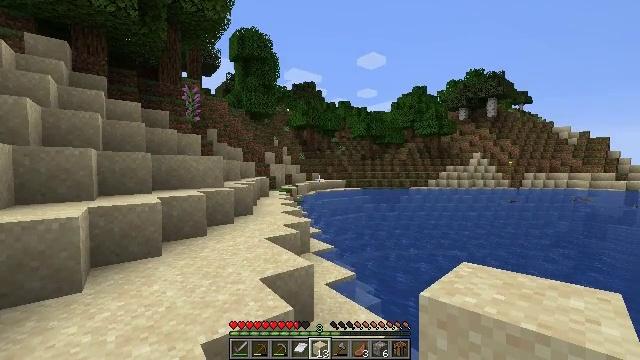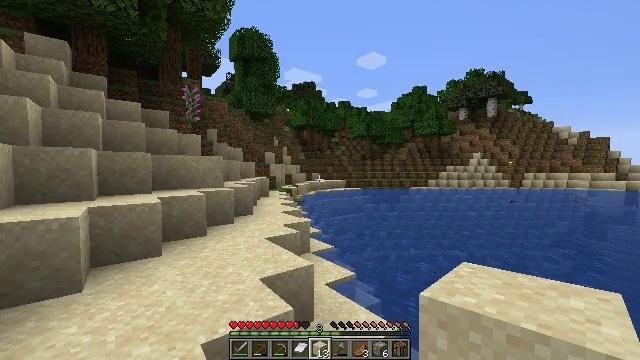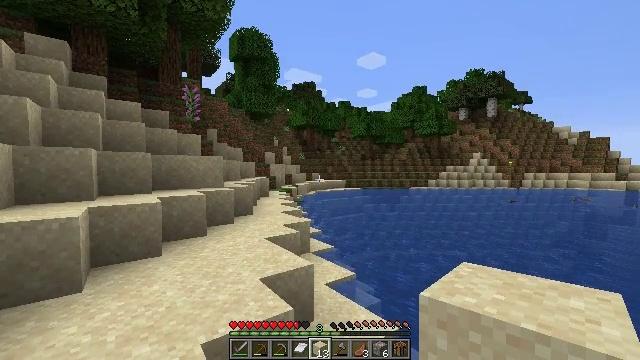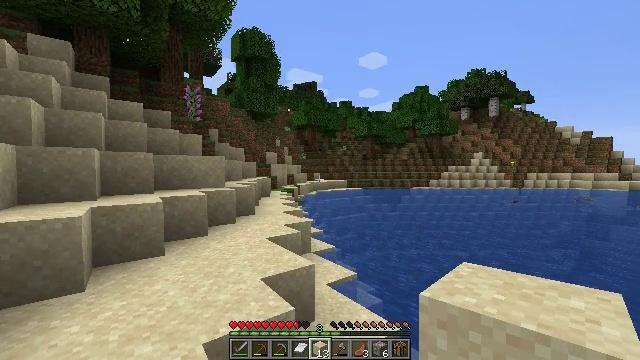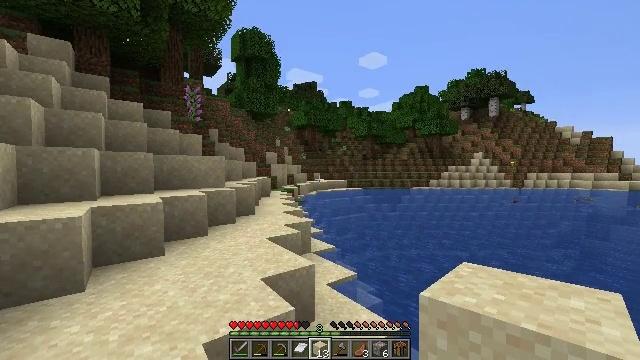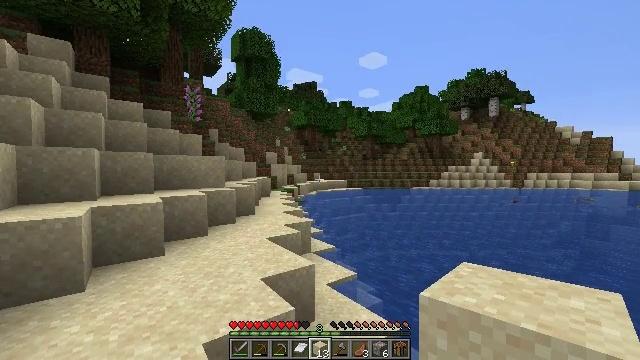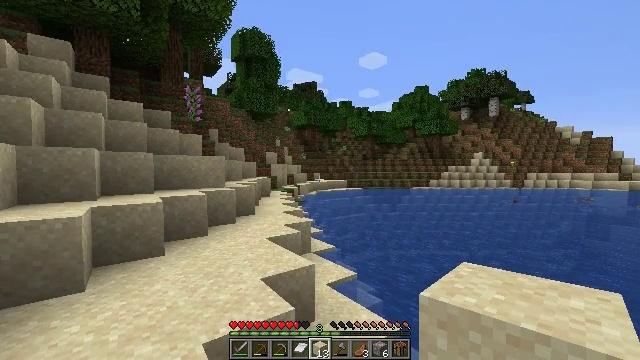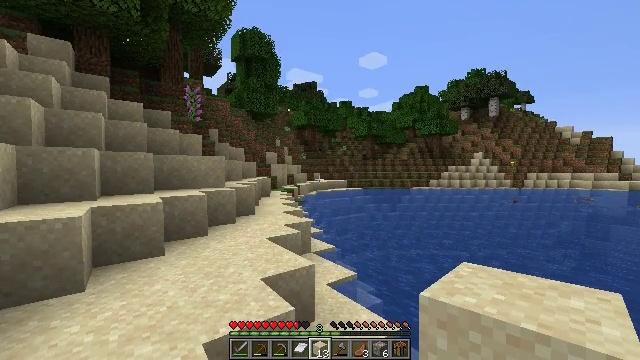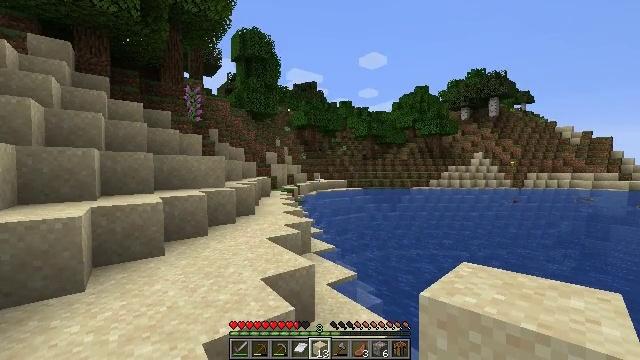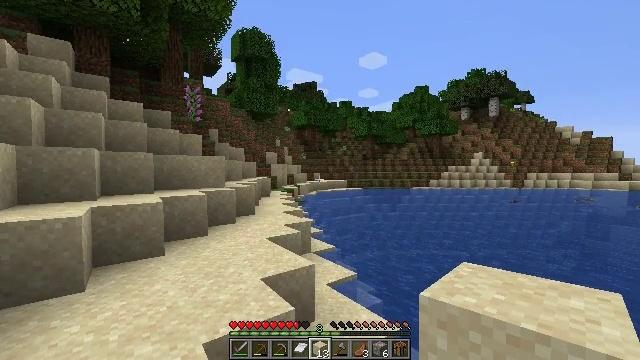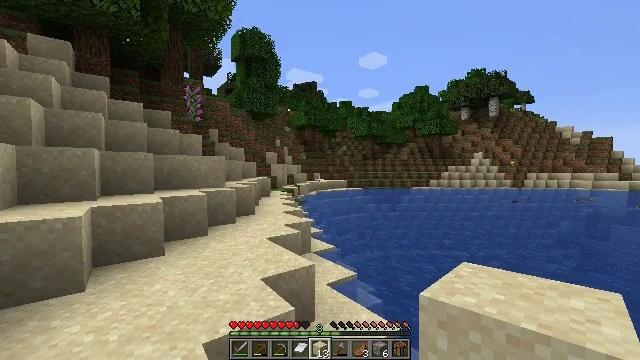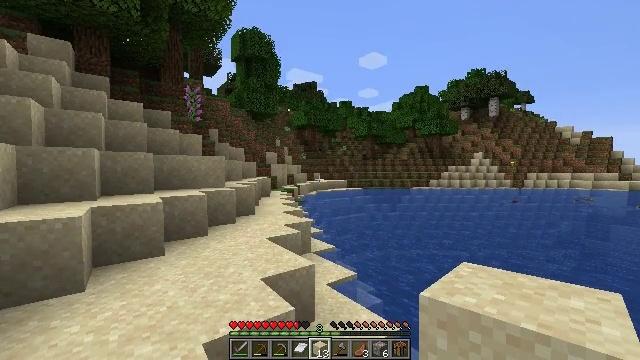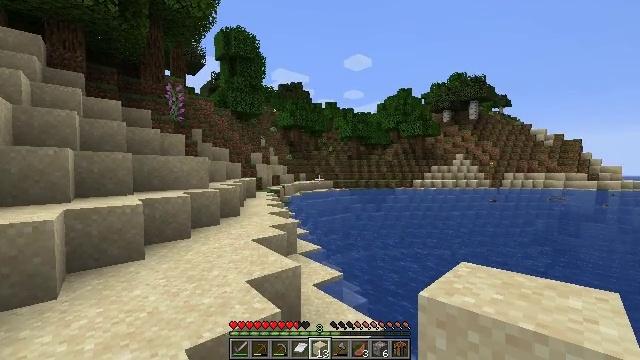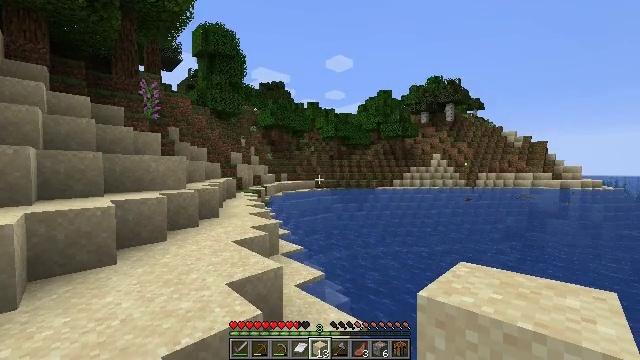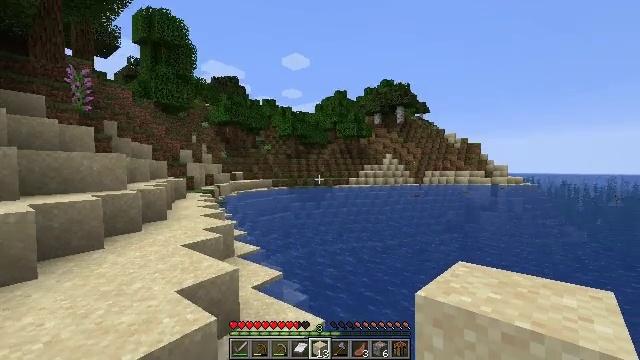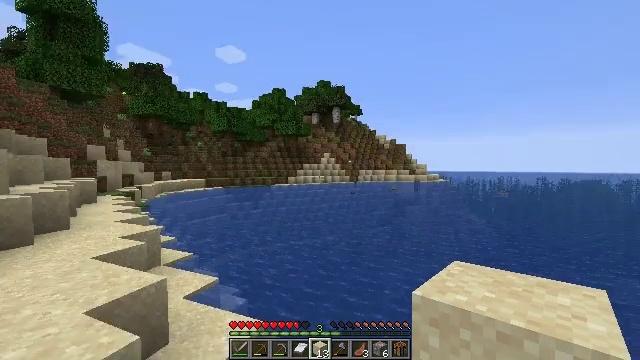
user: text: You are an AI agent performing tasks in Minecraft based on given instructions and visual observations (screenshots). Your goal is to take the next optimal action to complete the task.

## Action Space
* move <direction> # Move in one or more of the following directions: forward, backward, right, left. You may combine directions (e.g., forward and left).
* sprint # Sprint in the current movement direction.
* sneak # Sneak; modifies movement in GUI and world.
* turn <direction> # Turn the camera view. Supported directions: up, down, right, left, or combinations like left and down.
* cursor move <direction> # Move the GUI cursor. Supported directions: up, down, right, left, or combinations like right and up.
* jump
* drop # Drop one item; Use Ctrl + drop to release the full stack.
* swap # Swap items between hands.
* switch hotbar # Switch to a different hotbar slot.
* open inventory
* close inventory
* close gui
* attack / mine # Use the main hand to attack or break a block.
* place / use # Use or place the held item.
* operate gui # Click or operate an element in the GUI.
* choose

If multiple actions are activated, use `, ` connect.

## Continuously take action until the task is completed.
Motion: motion action
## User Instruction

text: Mine the sugar cane near rivers.
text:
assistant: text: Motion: no_op
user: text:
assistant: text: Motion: no_op
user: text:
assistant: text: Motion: no_op
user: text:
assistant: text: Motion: no_op
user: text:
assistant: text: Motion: no_op
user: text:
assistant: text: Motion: no_op
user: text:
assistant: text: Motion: no_op
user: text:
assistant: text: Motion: no_op
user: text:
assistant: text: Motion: no_op
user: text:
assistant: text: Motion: no_op
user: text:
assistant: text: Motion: no_op
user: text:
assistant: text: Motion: turn right
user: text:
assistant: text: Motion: turn right
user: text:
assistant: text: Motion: turn right
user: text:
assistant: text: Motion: turn right
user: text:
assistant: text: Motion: turn right
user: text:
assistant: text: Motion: turn right and down
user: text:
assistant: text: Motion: turn right and down
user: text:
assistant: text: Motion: turn right
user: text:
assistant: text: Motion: turn right
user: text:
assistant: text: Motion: turn right
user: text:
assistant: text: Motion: turn right
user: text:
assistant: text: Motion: turn right
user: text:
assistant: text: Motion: no_op
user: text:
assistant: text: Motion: no_op
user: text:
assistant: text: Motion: no_op
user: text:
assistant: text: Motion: turn right
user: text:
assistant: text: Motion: turn right
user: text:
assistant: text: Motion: no_op
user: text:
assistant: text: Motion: no_op